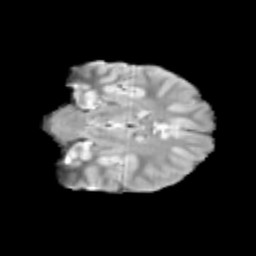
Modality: T2w
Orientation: coronal
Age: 12
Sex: male
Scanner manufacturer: siemens
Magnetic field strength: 3 T
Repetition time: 3.8 s
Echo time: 0.07 s